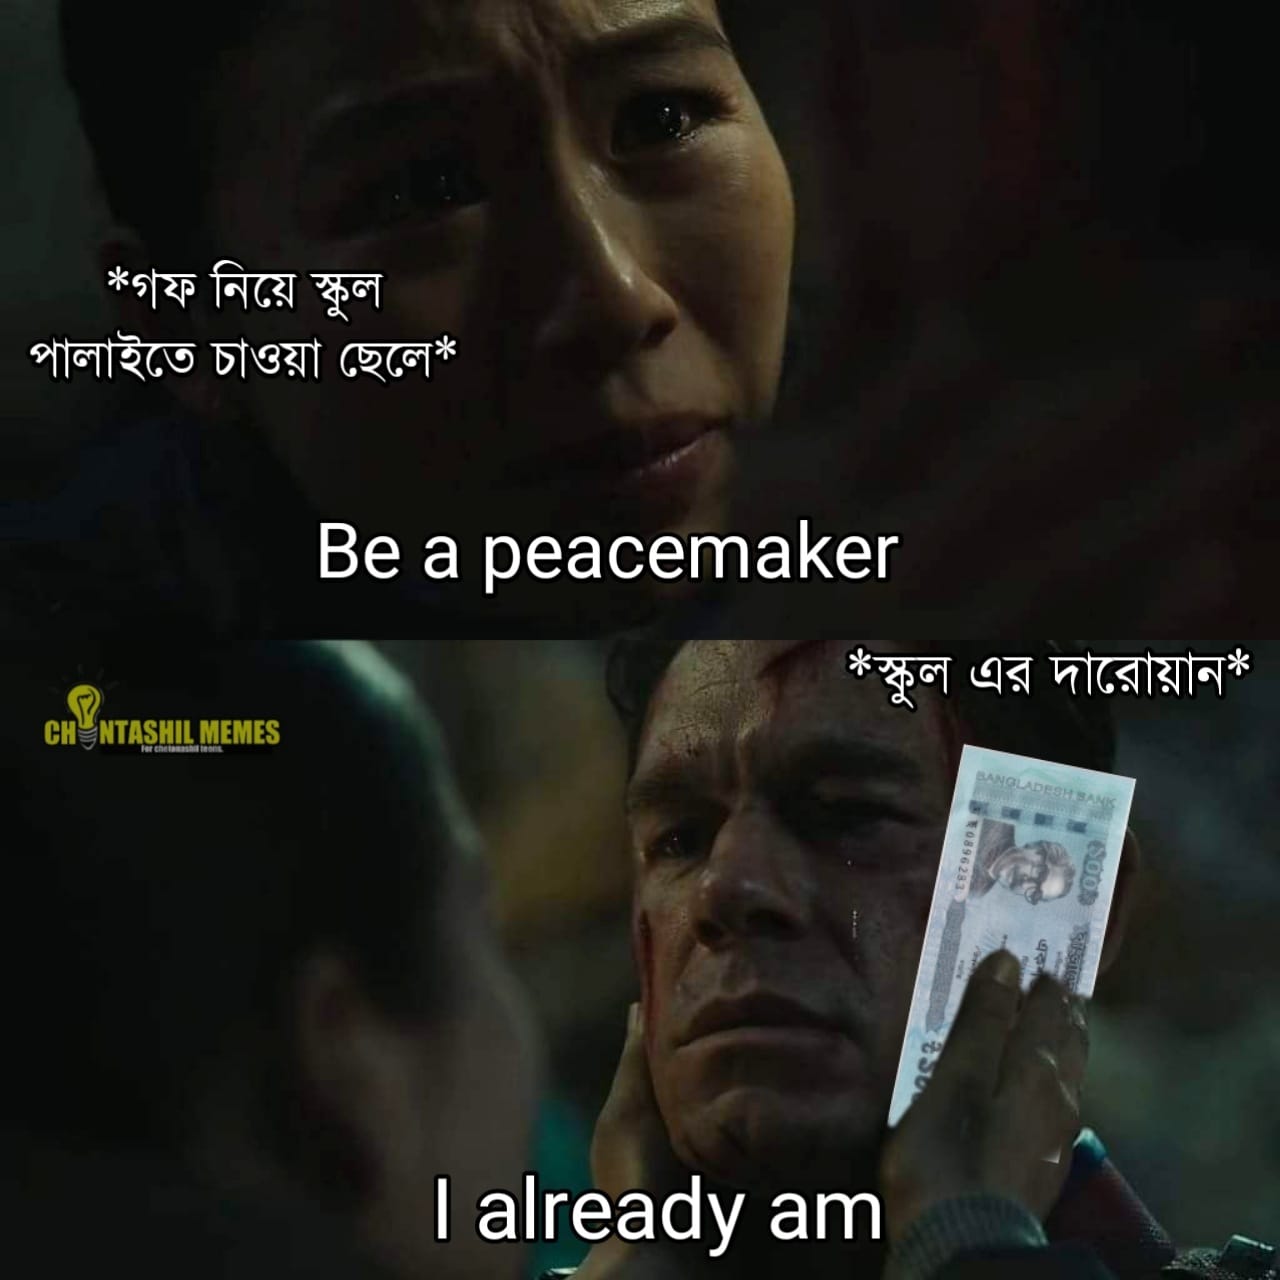
Caption: *গফ নিয়ে স্কুল পালাইতে চাওয়া ছেলে*   Be a peacemaker  *স্কুল এর দারোয়ান*   I already am
Label: non-hate